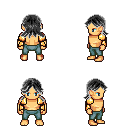
a pixel art fantasy rpg character, male body template, human, tanned skin, gold arm armor, teal pants, gray loose hair, four views (front, back, left, right), 2x2 character sprite sheet, small pixel art, hard edges, no anti-aliasing